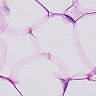
Metastatic tissue present: no